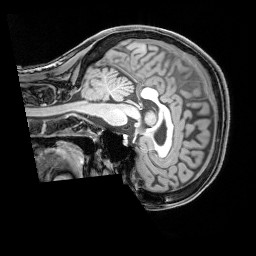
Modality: T1w
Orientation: sagittal
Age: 53
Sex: female
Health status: healthy
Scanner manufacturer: siemens
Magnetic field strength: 3 T
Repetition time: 1.65 s
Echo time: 0.00182 s